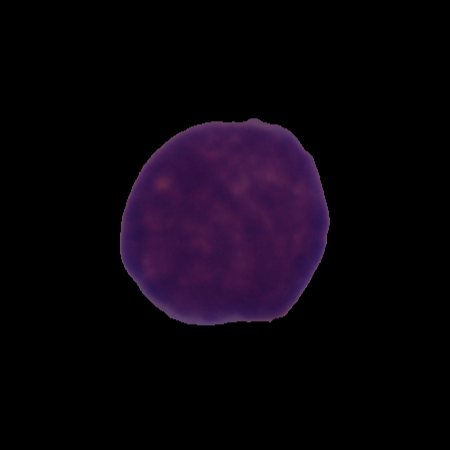
Label: cancer